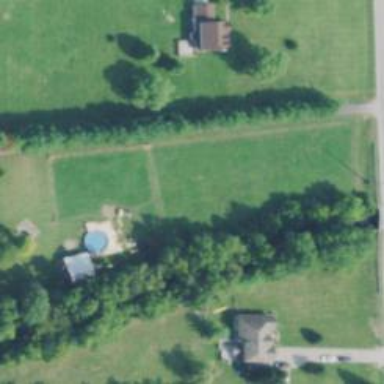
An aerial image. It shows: Driveway.